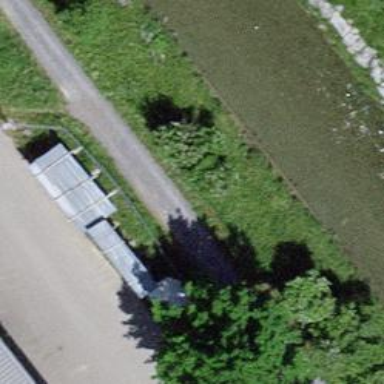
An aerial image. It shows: Unpaved footway.